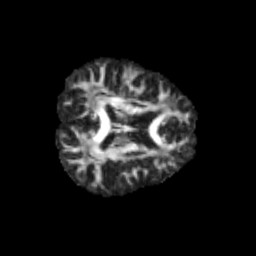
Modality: FA
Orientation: axial
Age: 11
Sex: male
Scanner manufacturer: siemens
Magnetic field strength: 3 T
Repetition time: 3.8 s
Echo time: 0.07 s